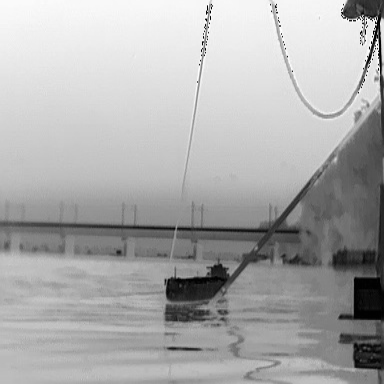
There is a liner in the infrared image.